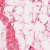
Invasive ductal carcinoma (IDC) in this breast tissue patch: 0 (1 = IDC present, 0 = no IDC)